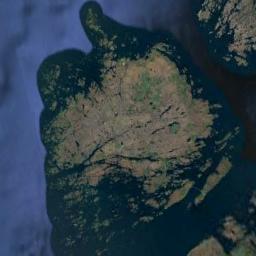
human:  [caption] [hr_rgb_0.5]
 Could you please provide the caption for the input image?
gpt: There are many islands of different shapes and sizes .

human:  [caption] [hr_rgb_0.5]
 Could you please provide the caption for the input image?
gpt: The big island with some vegetation is surrounded by light blue waters .

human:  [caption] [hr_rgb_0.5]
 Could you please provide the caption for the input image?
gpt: The irregularly shaped yellow-brown island is surrounded by blue sea water, With sparse green vegetation on the island and many smaller islands around it .

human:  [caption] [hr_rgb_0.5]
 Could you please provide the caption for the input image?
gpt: The island on the left is several times as large as the island on the right .

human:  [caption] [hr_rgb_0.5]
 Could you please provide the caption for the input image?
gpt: There are yellow bare land and some green land on the island .